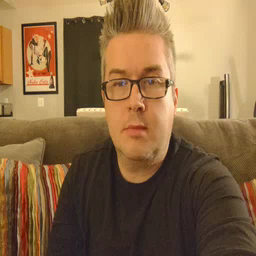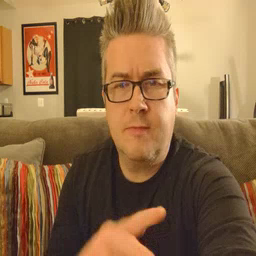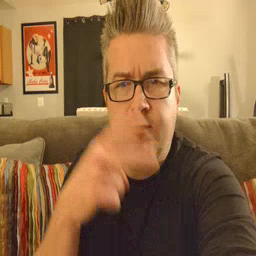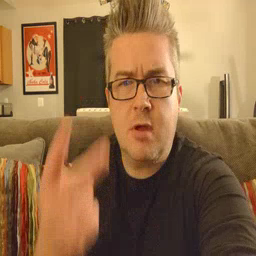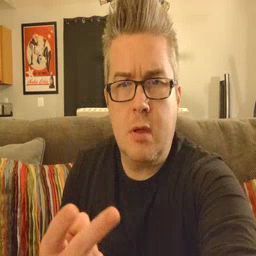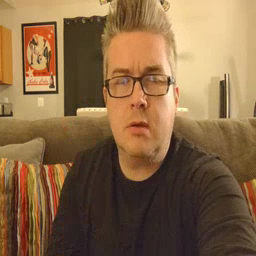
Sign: fall